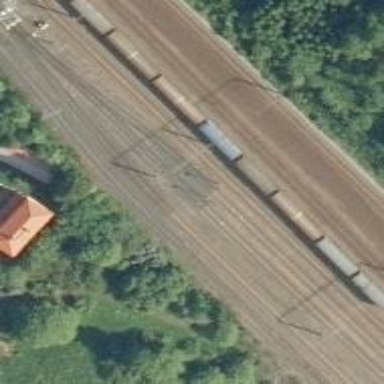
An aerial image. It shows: Railway yard with electrified contact lines.